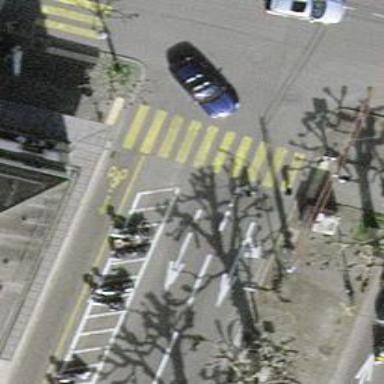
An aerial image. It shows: Crossing with traffic signals.